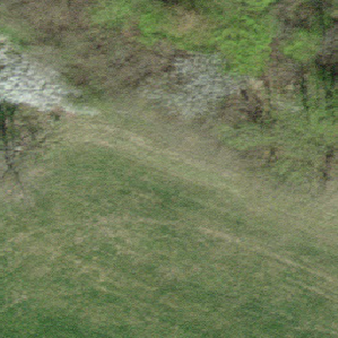
Label: other